Question: I want to plot 2 variables using ggplot2, and set different colors for them. It works fine for the first one but the second gives a random result with another color and a thicker line even thouth its size is specified. Also the size and color values are added in the legend, I don't know why. Do you have any idea why this happens and how to avoid it?
'''
ggplot() +
geom_line(test, mapping=aes(x=date, y=HU_Q,), size=1, color="blue") +
geom_line(test, mapping=aes(x=date, y=(SWI_Q*100),size=1, color= "green"))
'''

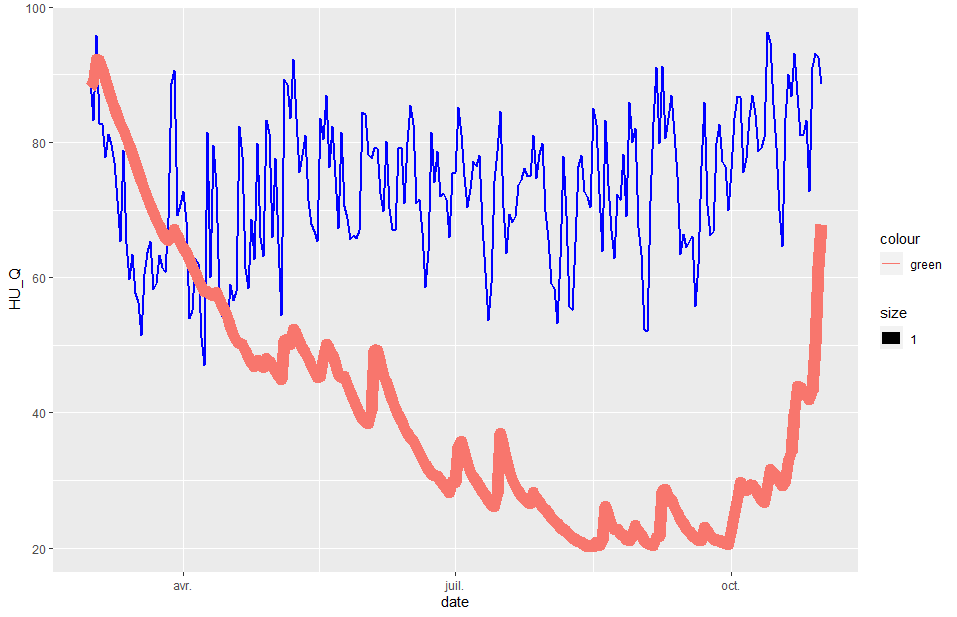
Answer: That's because you've put the second 'color = "green"' .
Inside aesthetics, the value isn't interpreted as a specific colour but rather as a distinct input variable. The color which 'ggplot2' assigns to this variable depends on the colour scheme (which you haven't set); its are mapped arbitrarily.
Changing the second 'geom_line' to the following will make the line green:
'''
geom_line(test, mapping = aes(x = date, y = SWI_Q * 100), size = 1, color = "green")
'''